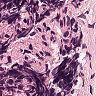
Metastatic tissue present: no